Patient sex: M
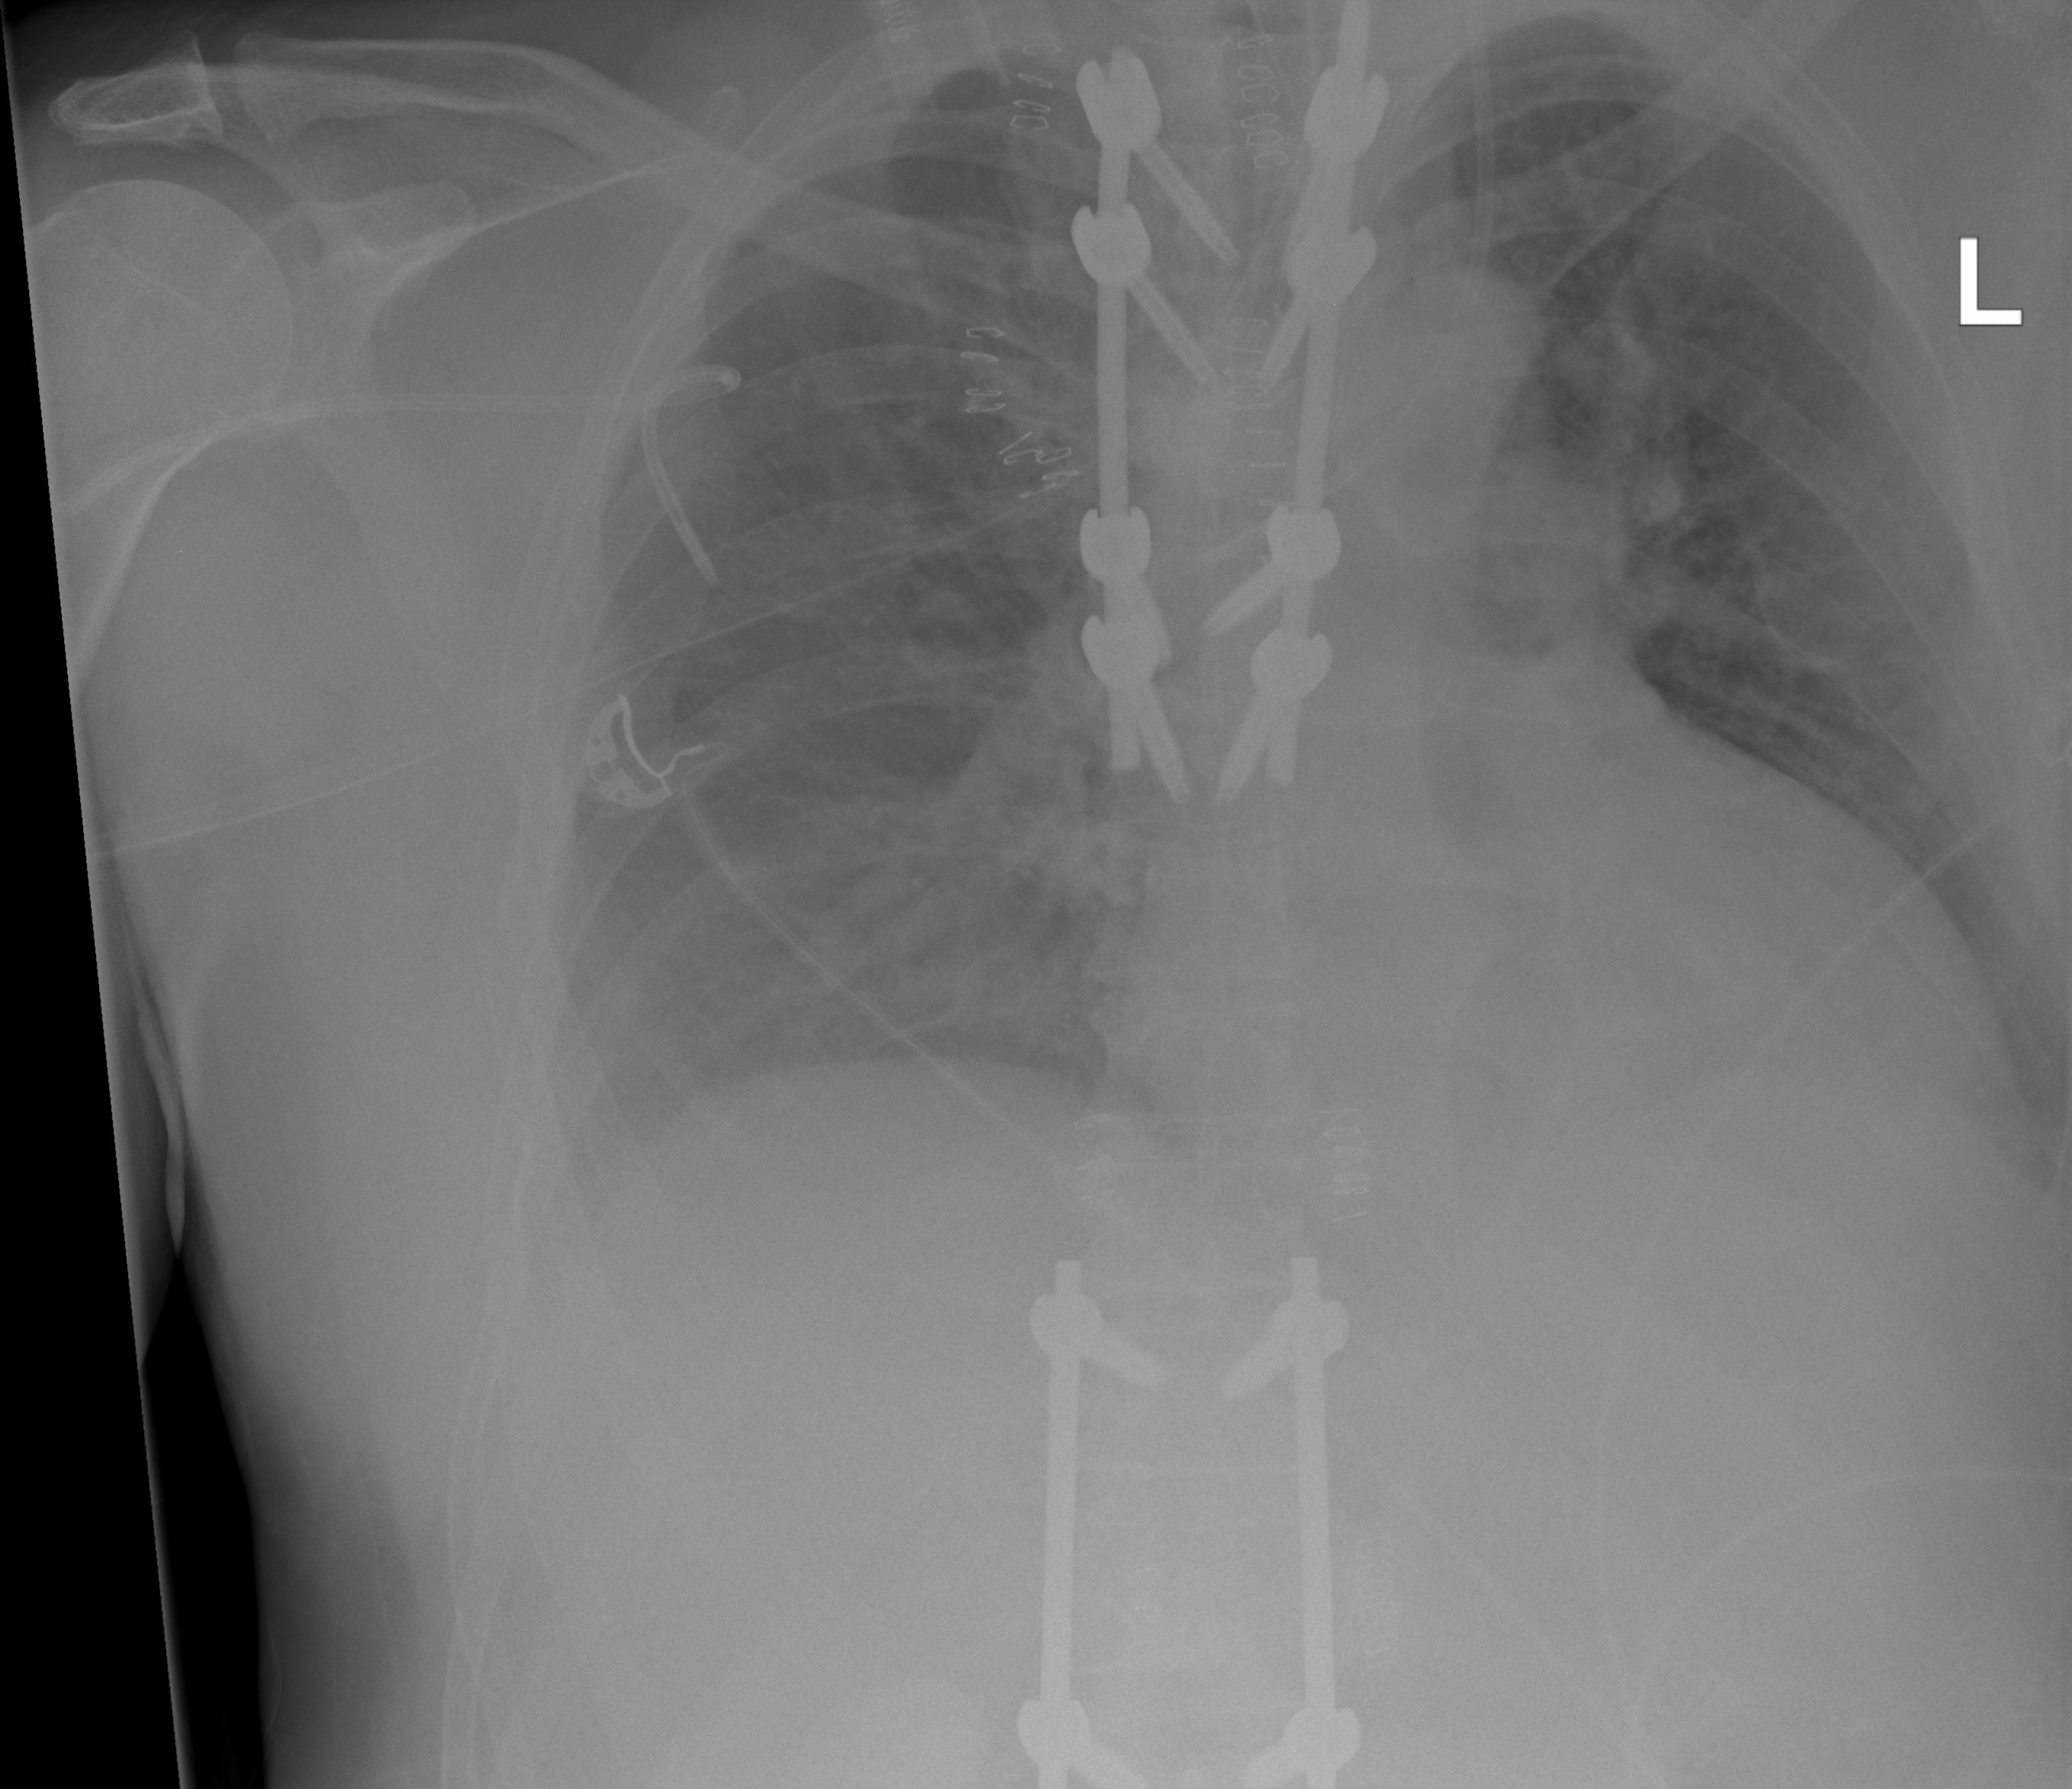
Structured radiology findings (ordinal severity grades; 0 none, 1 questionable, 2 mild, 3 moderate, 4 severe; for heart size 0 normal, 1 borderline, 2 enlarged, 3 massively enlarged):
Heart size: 0
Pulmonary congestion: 0
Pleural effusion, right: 0
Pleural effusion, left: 0
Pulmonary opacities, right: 0
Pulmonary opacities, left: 0
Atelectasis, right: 2
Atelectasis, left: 2